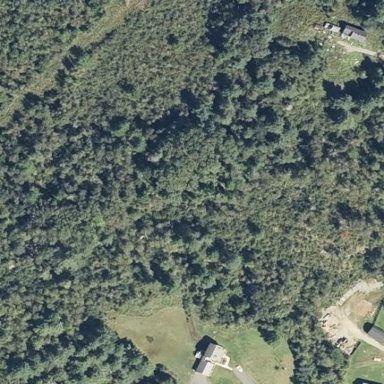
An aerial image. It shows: Mixed woodland area with trees. This forest is mix of different tree species.